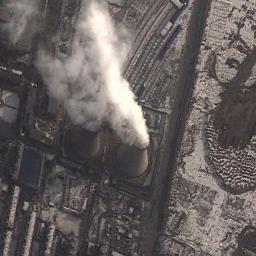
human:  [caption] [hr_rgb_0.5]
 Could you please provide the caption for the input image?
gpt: There is a thermal power station and a house in the open space by the road .

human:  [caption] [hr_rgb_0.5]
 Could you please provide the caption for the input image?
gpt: The thermal power station is next to some buildings with white mist above .

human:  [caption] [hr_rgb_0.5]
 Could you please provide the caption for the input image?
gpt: Many buildings are near the thermal power station .

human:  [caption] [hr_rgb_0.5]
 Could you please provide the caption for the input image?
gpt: There are plant and machinery in the thermal power station, and two cooling towers emit steam .

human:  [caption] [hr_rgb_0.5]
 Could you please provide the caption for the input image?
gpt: There are some buildings and a chimney on the thermal power station .